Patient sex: F
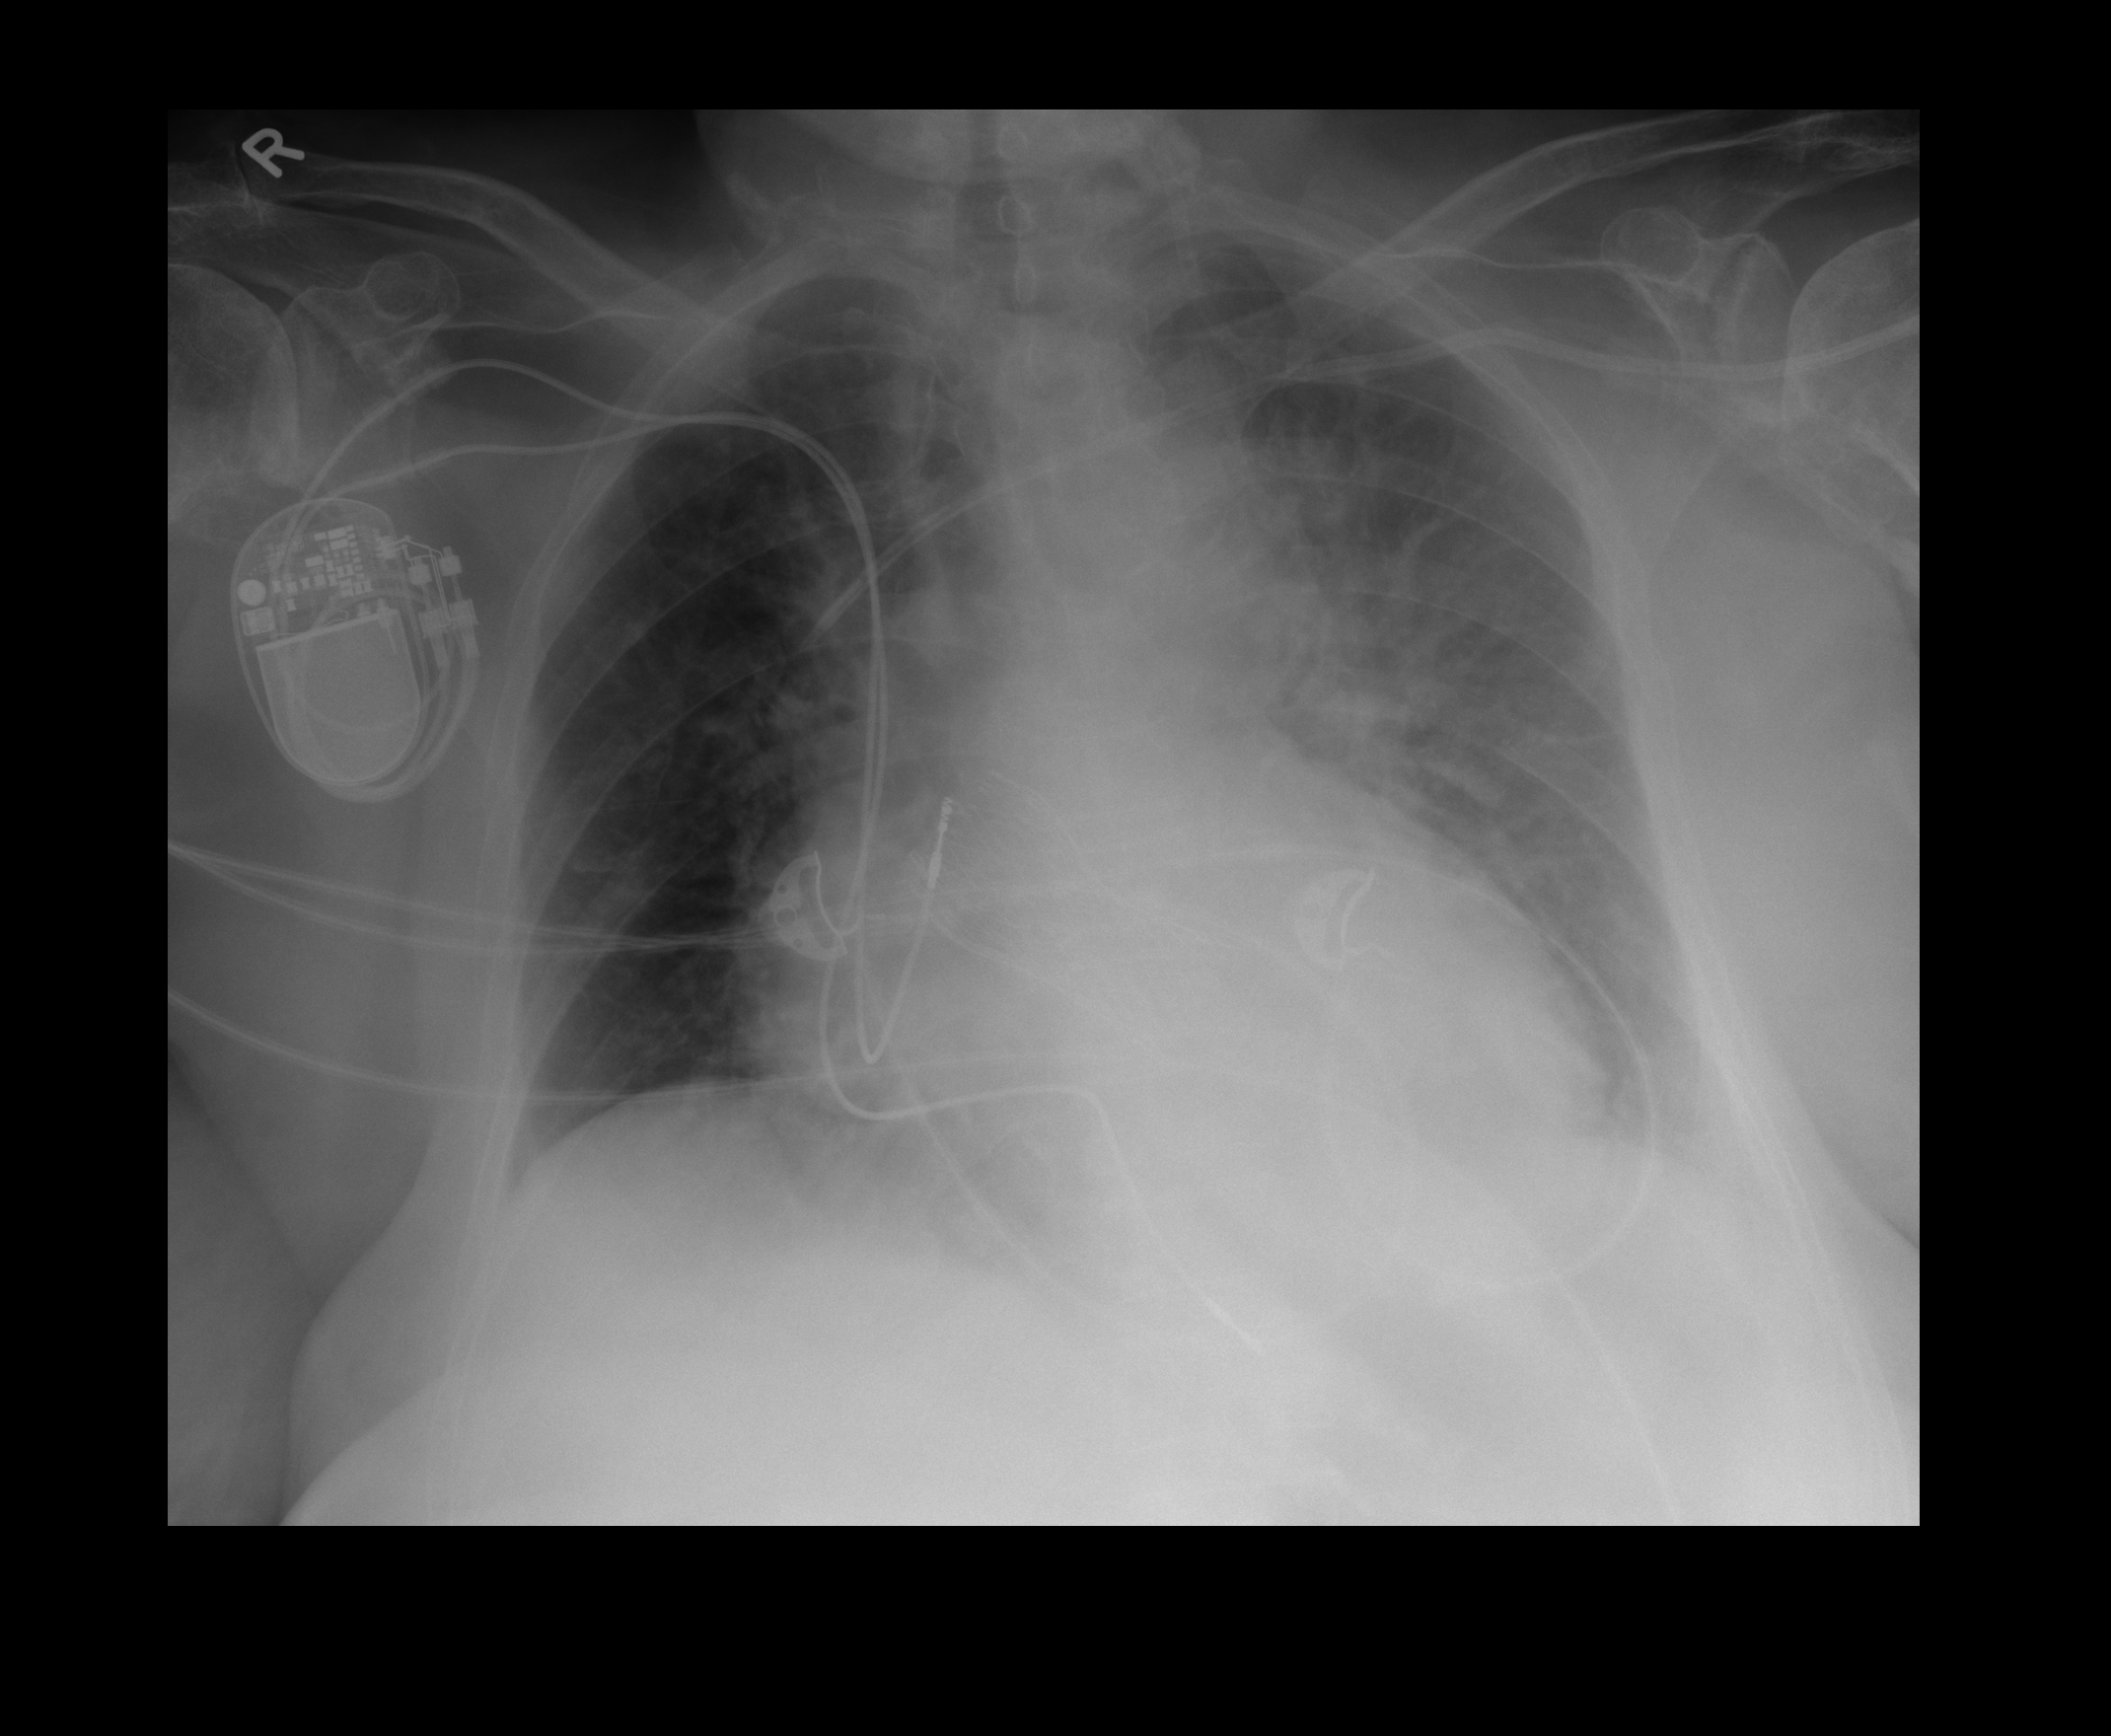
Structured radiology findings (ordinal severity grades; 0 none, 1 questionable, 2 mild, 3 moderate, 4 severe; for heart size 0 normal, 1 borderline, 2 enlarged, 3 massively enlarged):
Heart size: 2
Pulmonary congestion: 2
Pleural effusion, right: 0
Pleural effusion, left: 2
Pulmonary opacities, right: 0
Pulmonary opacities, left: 0
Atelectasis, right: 0
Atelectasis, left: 2